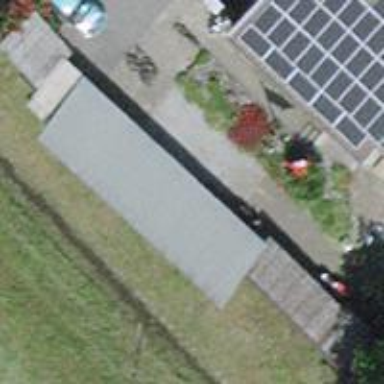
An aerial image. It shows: View of roof of building.